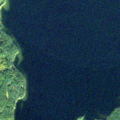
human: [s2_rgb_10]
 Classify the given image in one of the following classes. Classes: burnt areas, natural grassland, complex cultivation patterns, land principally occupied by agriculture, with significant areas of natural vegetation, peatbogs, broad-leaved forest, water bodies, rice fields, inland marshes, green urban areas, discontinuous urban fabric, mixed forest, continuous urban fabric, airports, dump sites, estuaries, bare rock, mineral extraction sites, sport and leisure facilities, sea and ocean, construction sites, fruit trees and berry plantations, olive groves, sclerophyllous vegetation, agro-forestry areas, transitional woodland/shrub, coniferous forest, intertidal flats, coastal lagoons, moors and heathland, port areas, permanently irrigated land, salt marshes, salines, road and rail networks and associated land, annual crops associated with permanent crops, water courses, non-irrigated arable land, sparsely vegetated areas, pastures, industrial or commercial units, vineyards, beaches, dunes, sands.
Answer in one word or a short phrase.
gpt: coniferous forest, water bodies